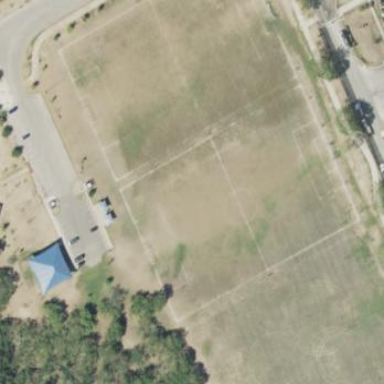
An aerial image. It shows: Park with soccer field.